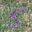
Label: 5